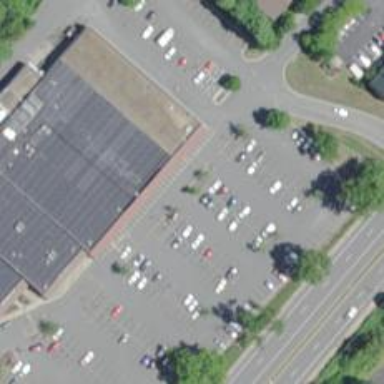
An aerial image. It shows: Parking space.